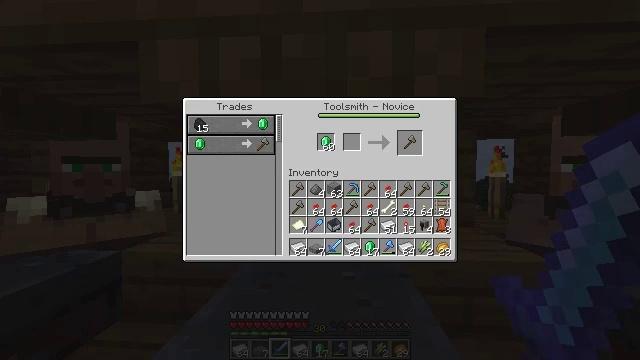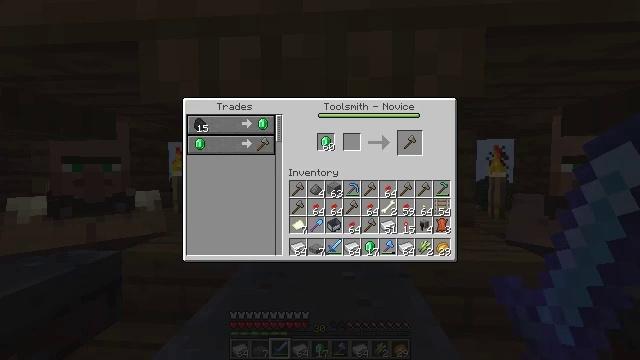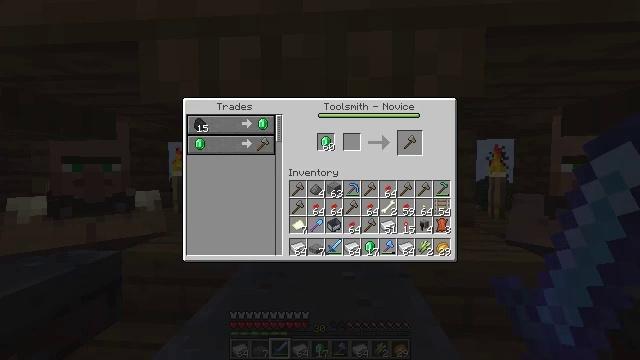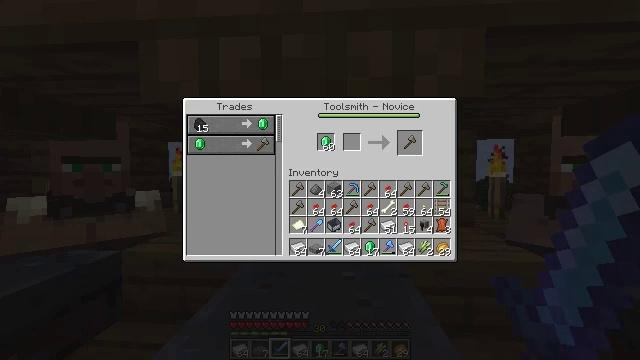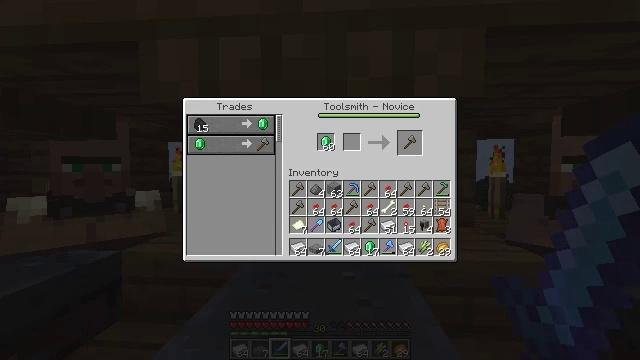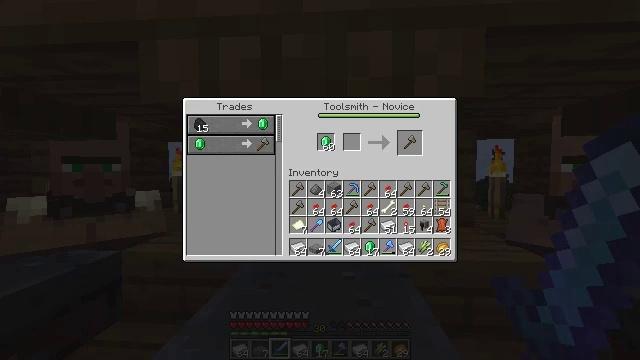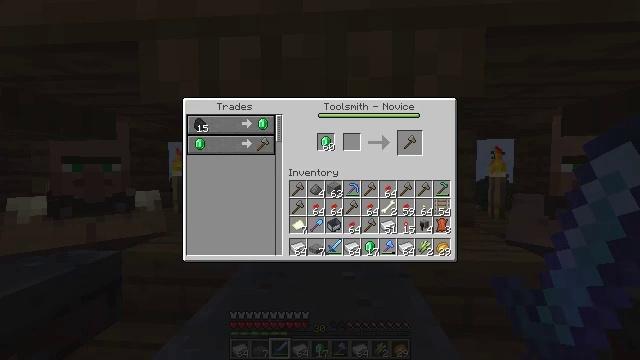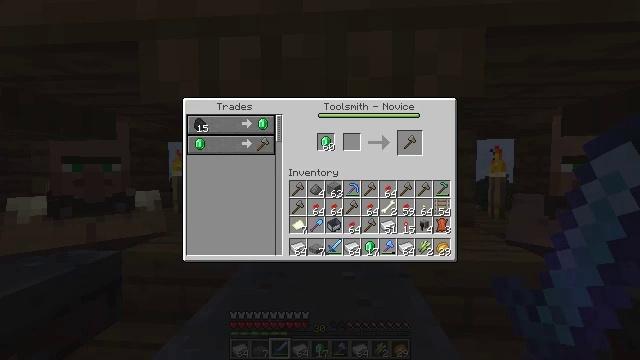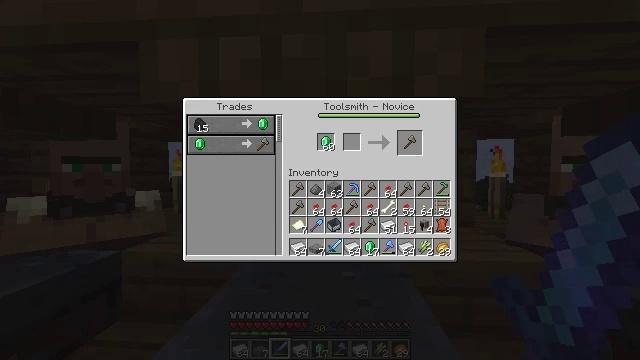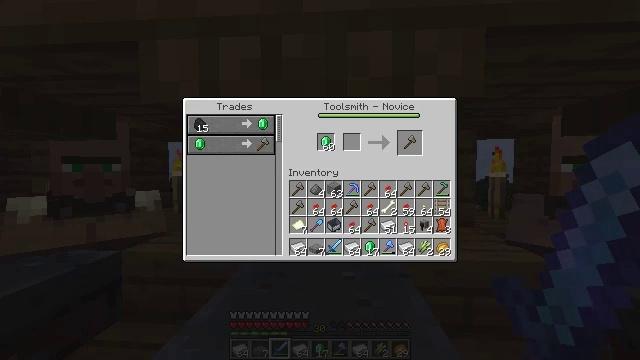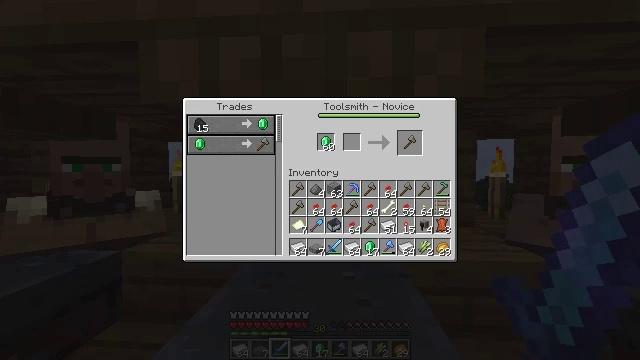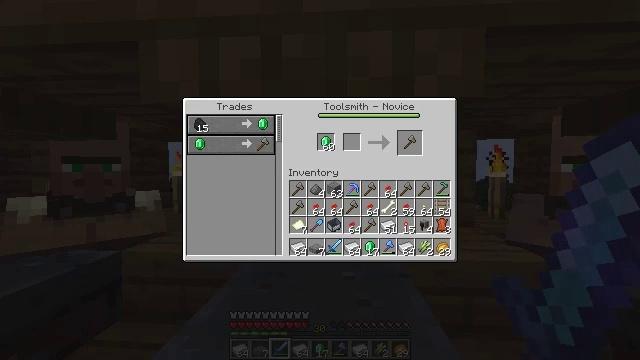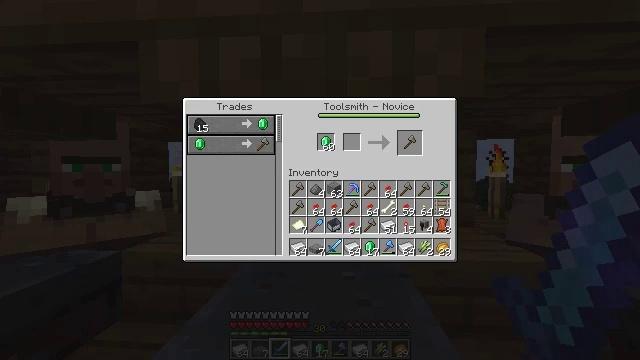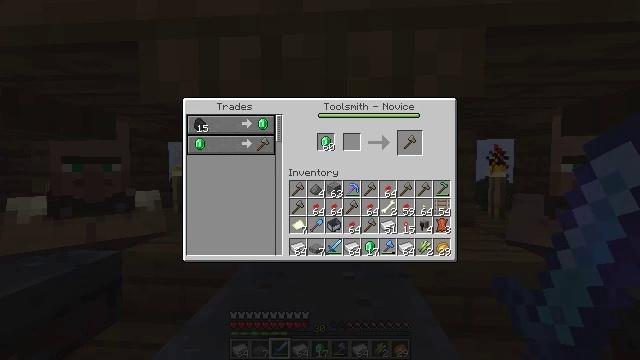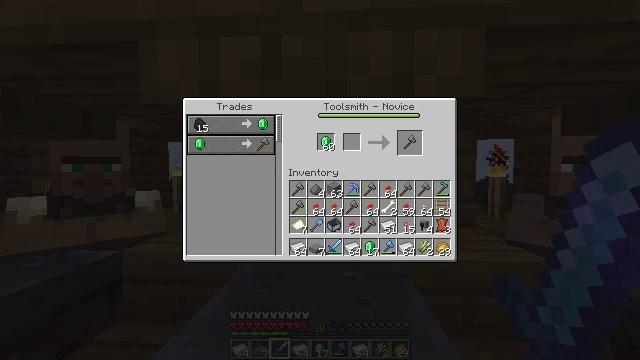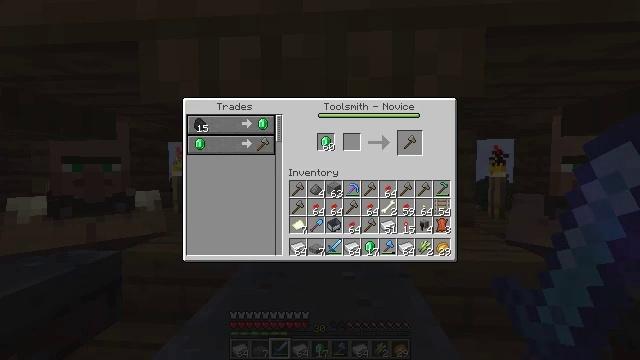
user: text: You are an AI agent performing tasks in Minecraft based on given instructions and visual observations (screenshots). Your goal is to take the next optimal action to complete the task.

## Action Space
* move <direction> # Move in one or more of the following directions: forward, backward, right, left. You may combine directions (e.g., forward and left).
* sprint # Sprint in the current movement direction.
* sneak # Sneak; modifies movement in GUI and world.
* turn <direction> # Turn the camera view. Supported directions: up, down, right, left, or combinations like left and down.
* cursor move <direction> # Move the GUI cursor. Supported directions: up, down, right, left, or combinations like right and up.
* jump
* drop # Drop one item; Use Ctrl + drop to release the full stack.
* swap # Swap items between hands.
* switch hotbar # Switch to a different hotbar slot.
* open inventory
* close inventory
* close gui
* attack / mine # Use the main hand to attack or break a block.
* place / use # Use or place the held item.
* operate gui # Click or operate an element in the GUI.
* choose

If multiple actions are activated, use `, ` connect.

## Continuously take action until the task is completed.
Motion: motion action
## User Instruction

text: Drop a sugar cane.
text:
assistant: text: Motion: no_op
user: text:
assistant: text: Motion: no_op
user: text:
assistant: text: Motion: no_op
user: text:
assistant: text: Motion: no_op
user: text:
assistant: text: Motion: no_op
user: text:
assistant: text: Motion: no_op
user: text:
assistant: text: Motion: no_op
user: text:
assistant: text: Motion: no_op
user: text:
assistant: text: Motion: no_op
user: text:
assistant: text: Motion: no_op
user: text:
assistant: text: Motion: no_op
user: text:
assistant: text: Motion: no_op
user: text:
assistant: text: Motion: no_op
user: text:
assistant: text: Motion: no_op
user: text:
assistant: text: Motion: no_op
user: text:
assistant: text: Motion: no_op
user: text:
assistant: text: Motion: no_op
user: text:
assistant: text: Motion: no_op
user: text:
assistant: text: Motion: no_op
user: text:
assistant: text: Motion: no_op
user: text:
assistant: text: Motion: no_op
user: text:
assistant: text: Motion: no_op
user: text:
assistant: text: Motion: no_op
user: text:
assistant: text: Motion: no_op
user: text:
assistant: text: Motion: no_op
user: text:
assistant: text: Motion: no_op
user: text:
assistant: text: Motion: no_op
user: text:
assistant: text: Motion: no_op
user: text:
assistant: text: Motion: no_op
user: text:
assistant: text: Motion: no_op